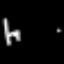
Label: chair